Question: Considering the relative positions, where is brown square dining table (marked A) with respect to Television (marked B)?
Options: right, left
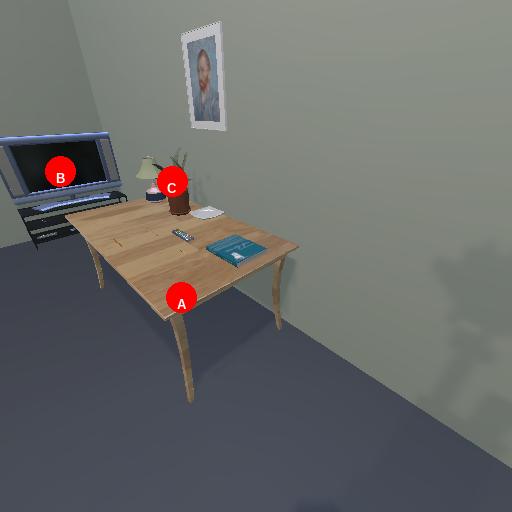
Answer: right